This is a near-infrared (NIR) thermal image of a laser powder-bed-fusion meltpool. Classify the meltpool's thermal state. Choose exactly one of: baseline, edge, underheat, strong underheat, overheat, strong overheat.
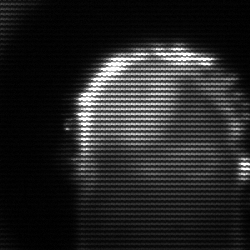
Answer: baseline